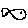
Label: fish